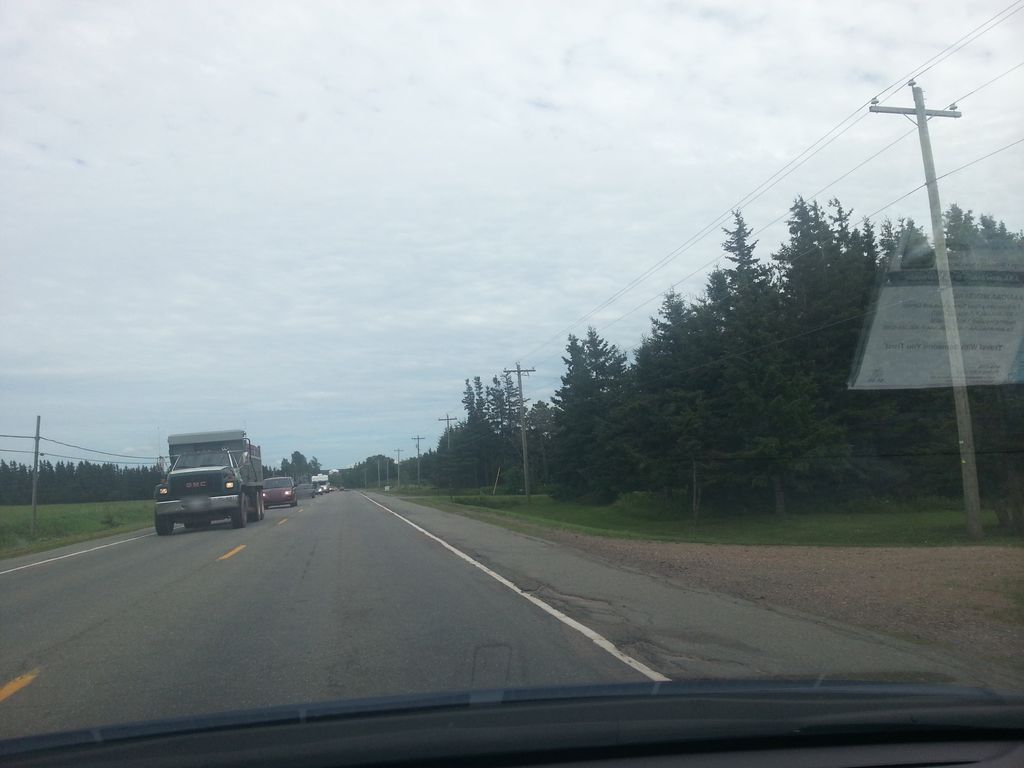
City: charlottetown